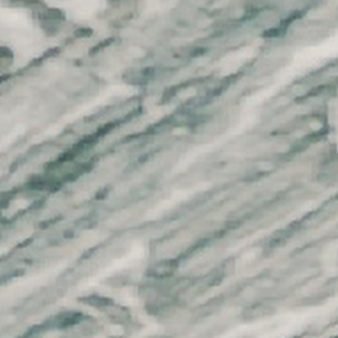
Label: other